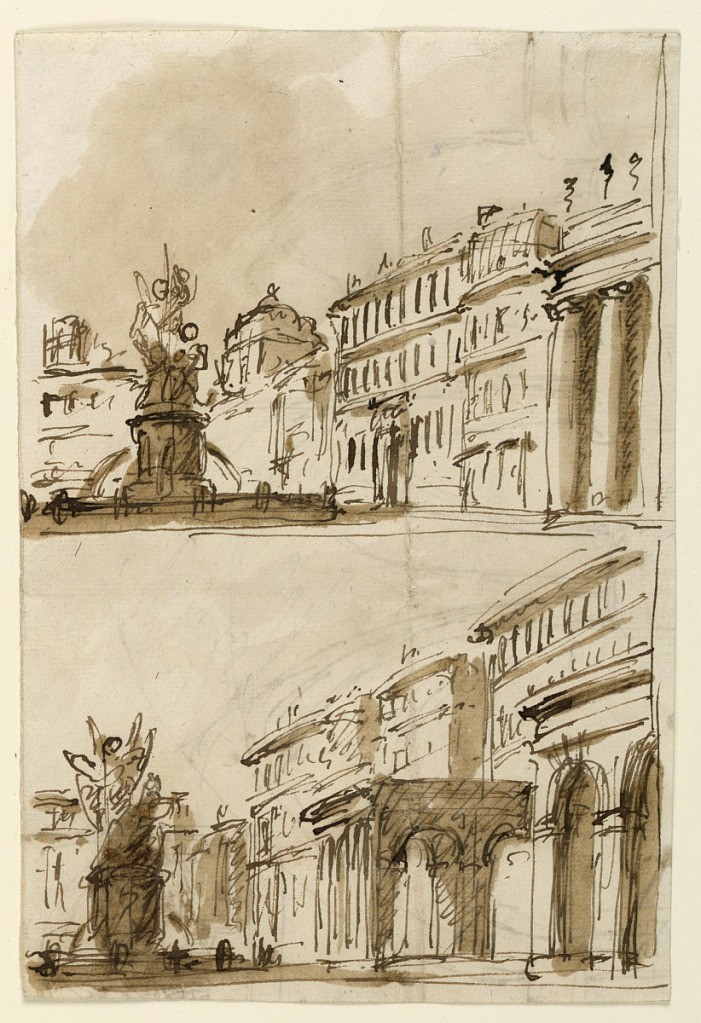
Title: Stage design for a Square with Fountain
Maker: Giuseppe Barberi, Italian, 1746–1809
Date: early 19th century
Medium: Pen and brown ink, brush and brown wash on off-white laid paper
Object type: Drawing
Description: Two views of squares with richly decorated fountain on the left side, slight difference in the architecture between both.